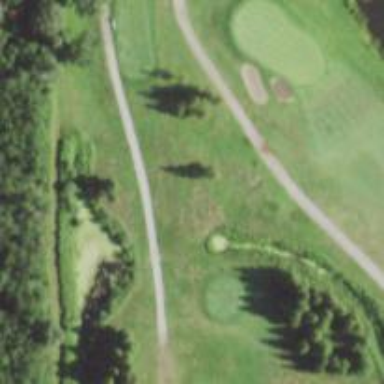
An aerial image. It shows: Well-maintained asphalt path for golfing.